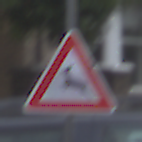
Verkehrszeichen: WildwechselRechts
Umgebung: Outdoor, Urban
Tageszeit: MorningAfternoon
Wetter: Overcast
Licht: Natural
Jahreszeit: NotSpecified
Kontrast: LowContrast